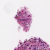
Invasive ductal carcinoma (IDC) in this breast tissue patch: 0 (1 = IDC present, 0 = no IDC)